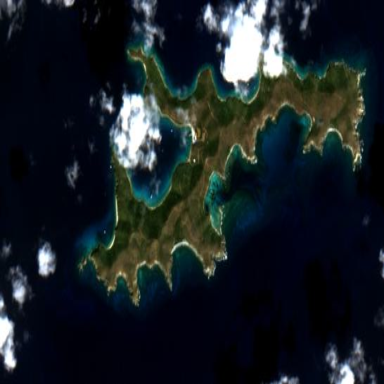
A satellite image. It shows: Island with natural coastline.